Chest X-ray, PA view. Patient: 26 years old, sex M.
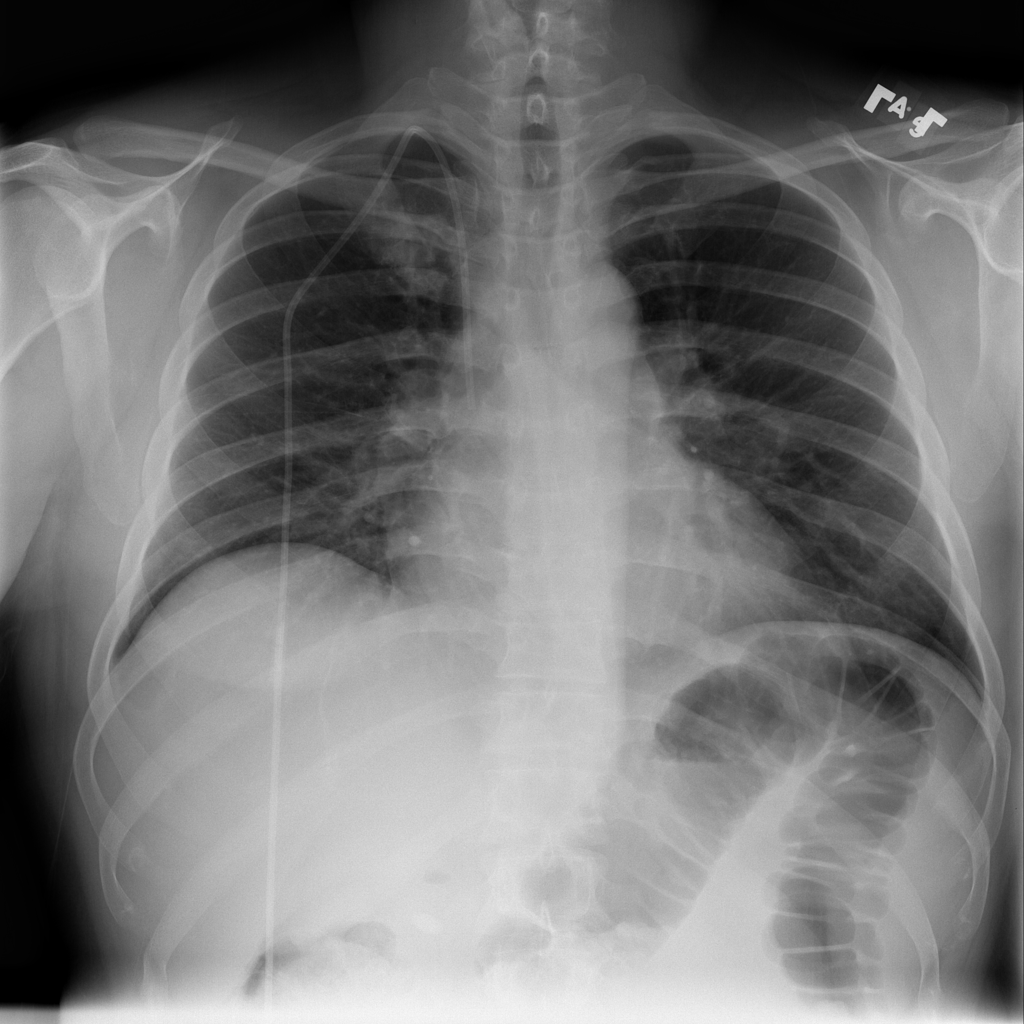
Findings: Atelectasis